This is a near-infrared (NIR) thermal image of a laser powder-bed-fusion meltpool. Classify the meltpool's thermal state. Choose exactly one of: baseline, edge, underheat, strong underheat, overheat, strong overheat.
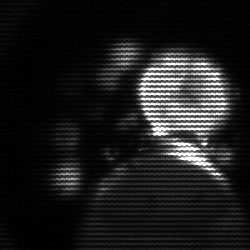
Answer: baseline